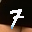
Label: 7